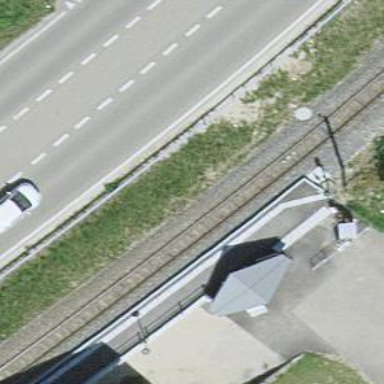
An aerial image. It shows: Stop position for public transport at railway stop.